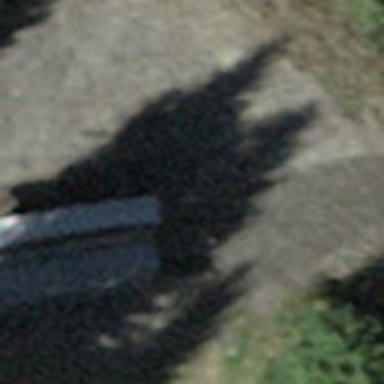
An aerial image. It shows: Retaining wall.